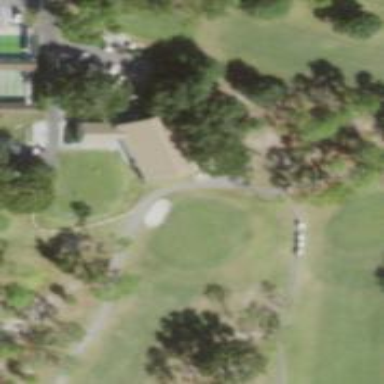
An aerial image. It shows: Service road used as golf cart path.